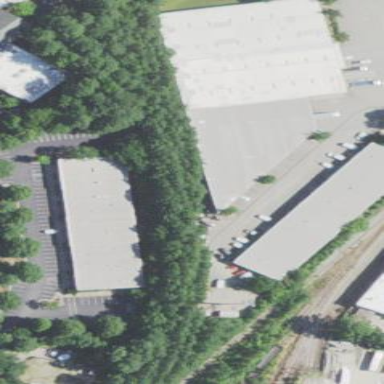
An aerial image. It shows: Commercial building.